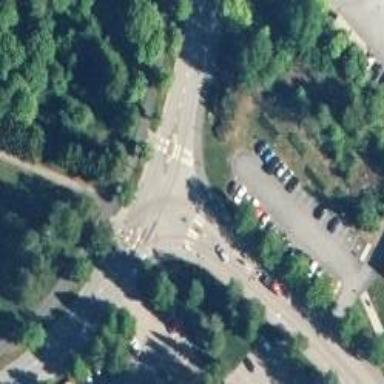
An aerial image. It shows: Uncontrolled crossing with pedestrian island.